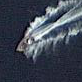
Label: Civil_yacht